Interaction volume radius: 5 \u00c5
Interaction volume height: 10 \u00c5
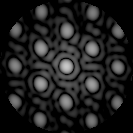
Disorder parameter: 0.1641